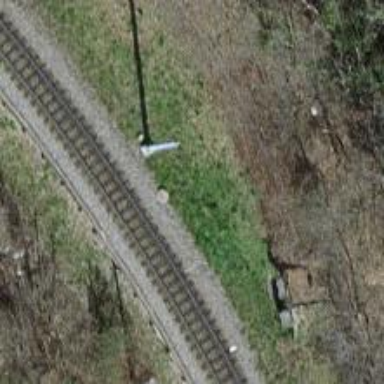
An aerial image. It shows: Narrow-gauge railway track with one electrified contact line.